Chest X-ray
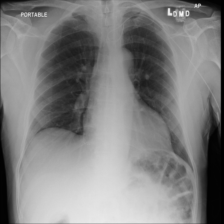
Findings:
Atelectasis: negative
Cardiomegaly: negative
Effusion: negative
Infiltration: negative
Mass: negative
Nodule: negative
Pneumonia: negative
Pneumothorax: negative
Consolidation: negative
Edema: negative
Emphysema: negative
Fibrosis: negative
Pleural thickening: negative
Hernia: negative